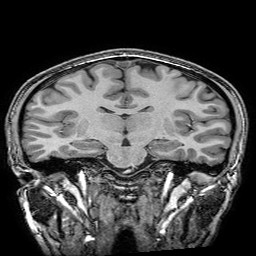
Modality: T1w
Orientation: sagittal
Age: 20
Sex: male
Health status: healthy